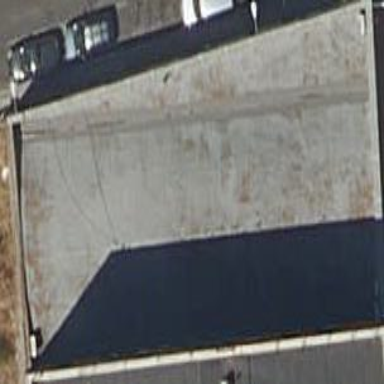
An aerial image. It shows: Office building.